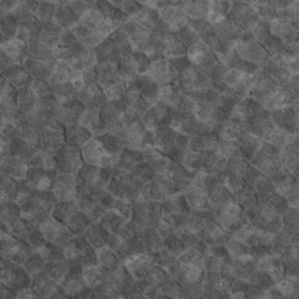
Label: non_frost